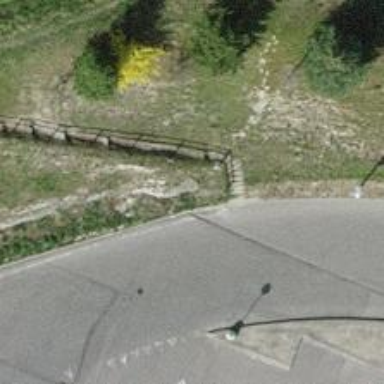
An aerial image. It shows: Set of steps on the road.